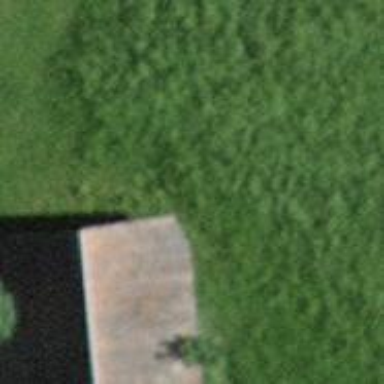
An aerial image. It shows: Rural barn.